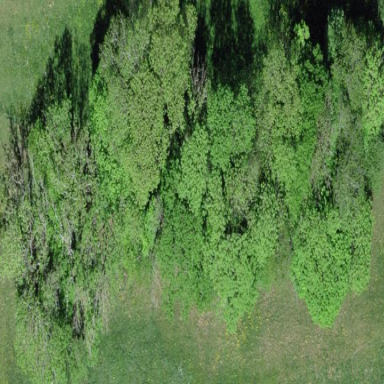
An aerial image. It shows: Forest area.